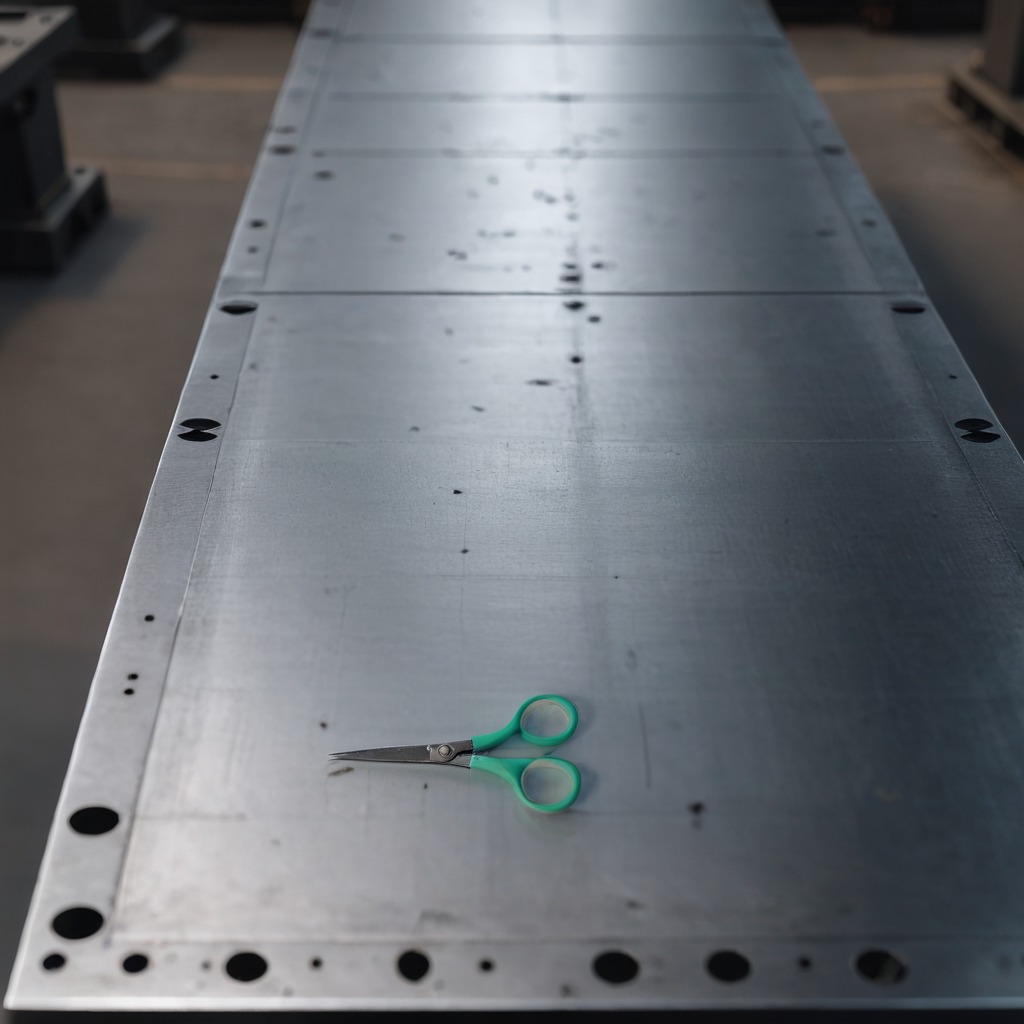
A scissor is lying on the cold steel table in a mining workshop.